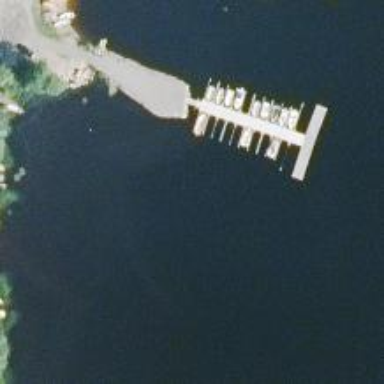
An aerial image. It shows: Pier with mooring facilities.